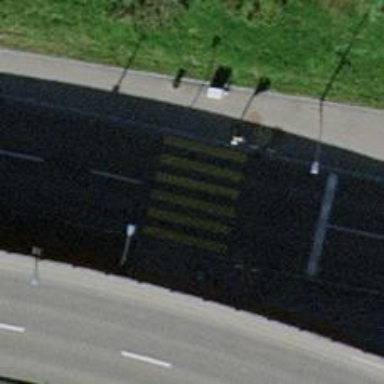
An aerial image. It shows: Asphalt footway with uncontrolled crossing. Both the footway and the cycleway have asphalt surfaces.